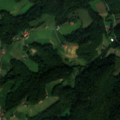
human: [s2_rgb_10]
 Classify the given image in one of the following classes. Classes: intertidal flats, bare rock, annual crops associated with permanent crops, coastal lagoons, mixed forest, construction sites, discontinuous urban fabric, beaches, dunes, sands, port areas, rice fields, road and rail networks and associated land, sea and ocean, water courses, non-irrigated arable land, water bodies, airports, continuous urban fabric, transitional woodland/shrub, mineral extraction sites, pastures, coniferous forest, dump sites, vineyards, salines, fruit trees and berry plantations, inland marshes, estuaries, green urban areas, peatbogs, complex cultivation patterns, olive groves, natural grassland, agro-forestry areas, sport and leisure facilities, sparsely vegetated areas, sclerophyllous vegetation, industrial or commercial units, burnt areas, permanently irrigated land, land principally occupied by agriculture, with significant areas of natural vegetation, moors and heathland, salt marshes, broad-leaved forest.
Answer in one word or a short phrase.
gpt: vineyards, pastures, complex cultivation patterns, land principally occupied by agriculture, with significant areas of natural vegetation, broad-leaved forest